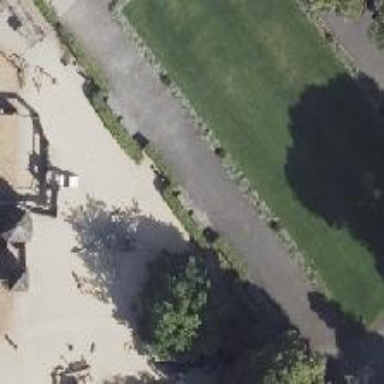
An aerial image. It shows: Artwork in the playground.